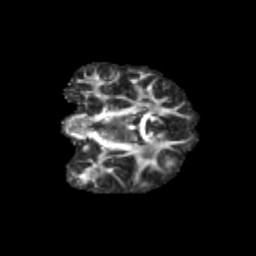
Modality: FA
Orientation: coronal
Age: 12
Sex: male
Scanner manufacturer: siemens
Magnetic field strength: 3 T
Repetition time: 3.8 s
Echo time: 0.07 s